Question: I'm creating a force-directed heirarchy plot using Cola.js and d3.js. Nodes are stacked on rows using Y constraints which I have pre-calculated based on the maximum depth of a given node in the heirarchy.
Is there a good way using Cola.js to also constrain nodes to columns in conjunction with the force solver? I want to center the nodes around Y but also use the force solver's positioning to compute shortest edge distance and thus minimize edge crossing.
The goal is to make the plot dragging less "squishy," so nodes should be constrained to columns after/during the force solver positioning. The fiddle provided below works pretty well, but with very large networks, the overall inertia of the network is high, so dragging a single node does not move the entire network as fast as I want.
If there is a way to stiffen the force solver, so that dragging a node quickly moves the entire network, that could work instead of using the X offset constraints. Cola attempts to simplify the node solver by eliminating some of the force options that d3 has, such as charge and gravity, so I can't use these (?) to make dragging the network snappier.
Since Cola takes the constraints as an argument prior to running the solver, setting constraints while preserving optimal node positioning is proving difficult.
... (example code too large to paste)
'''
d3cola
.nodes(graph.nodes)
.links(graph.relationships)
.constraints(graph.constraints)
.symmetricDiffLinkLengths(30)
.start(5,10,20);
'''
...
Fiddle: <URL>
Cola alignment example: <URL>

In the above example screenshot, looking at depth level 3 of the heirarchy, you can see that if I pre-constrain the nodes in the order they come in from the database, that would result in poor node positioning and unwanted edge crossing, as the node IDs have the order 7,6,9,8
Thanks
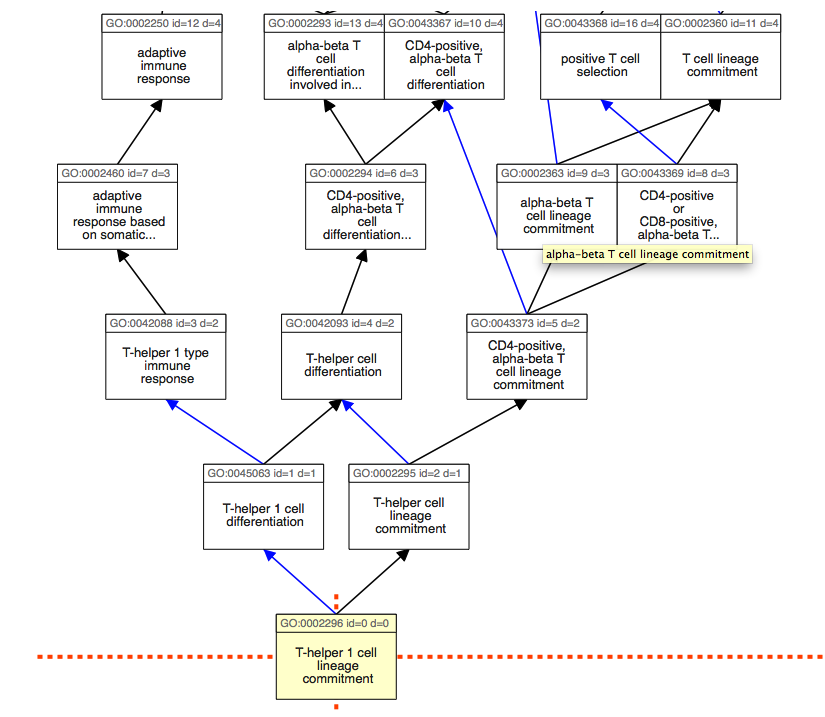
Answer: If I understand correctly, you want to be able to drag a node in the network and have the entire network follow without any springiness?
One thing you could do is to create a single pair of alignment constraints (x and y) that preserve the relative horizontal and vertical separations between nodes that comes out of the initial layout. That is, use the result of the first call to d3cola.start(5,10,20) (increase the numbers passed in to control the number of iterations of initial layout) to determine x and y offsets for alignment constraints that you then add.
Another question though, if you just want to drag the whole graph around as if it was a rigid single object, why not just allow dragging of a parent group within the SVG rather than having cola do it? You mentioned columns though, so maybe you just want to create an x alignment constraint?